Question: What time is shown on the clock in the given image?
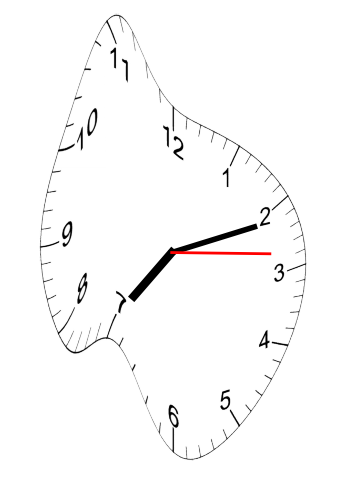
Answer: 07:11:14